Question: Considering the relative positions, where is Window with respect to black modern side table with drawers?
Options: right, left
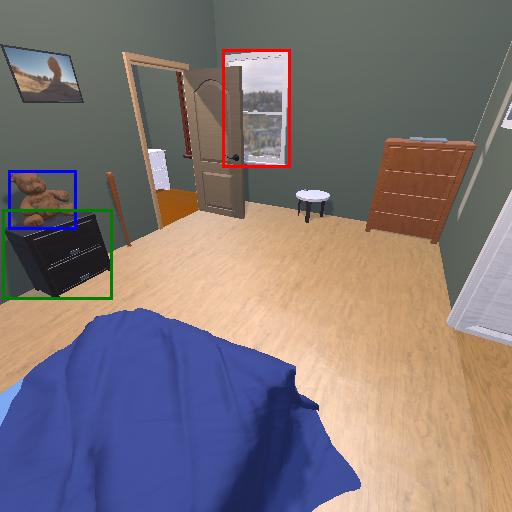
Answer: right